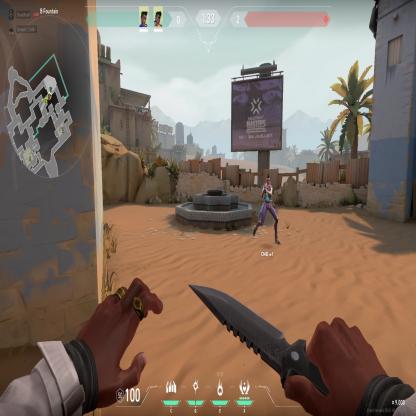
Label: teammate